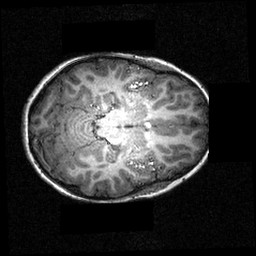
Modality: T1w
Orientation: axial
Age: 12
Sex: female
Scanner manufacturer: siemens
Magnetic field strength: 3.951 T
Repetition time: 1.5 s
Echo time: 0.00335 s